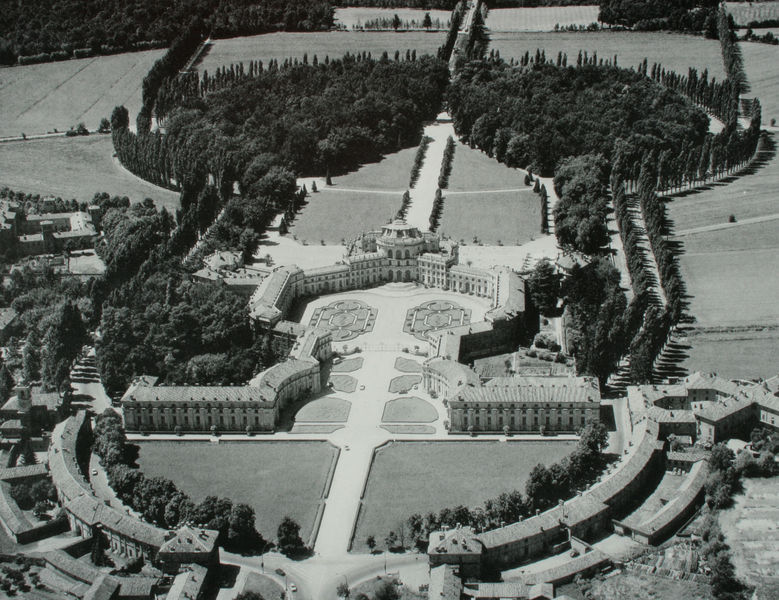
Titel: Gesamtansicht
Künstler: Filippo Juvarra
Standort: Stupinigi
Institution: Palazzina di Caccia
Schlagwörter: dunkel, flügel, weiß, bäume, grün, stadt, fenster, frankreich, grau, hell, licht, schwarz, strasse, tür, anlage, dach, gebäude, gras, haus, park, parkanlage, rasen, schloss, weg, wiese, muster, architektur, barock, feld, felder, häuser, natur, gewässer, kanal, sonne, wege, wald, brunnen, kreis, rund, turm, garten, deutschland, bogen, fassaden, parkett, dächer, allee, luftperspektive, hof, vogelperspektive, französisch, luft, treppe, symmetrie, ring, flucht, aufsicht, foto, fotografie, luftaufnahme, oben, photographie, innenhof, kreuz, palast, schwarzweiss, photo, halbkreis, halbrund, alleen, residenz, strassen, beete, boskett, parterre, achse, muser, bau, bewaldung, rondell, barockgarten, schlossanlage, seitenflügel, stallungen, gartenanlage, flügelbauten, anbauten, rasenfläche, schlosspark, hecken, luftbild, schlossflügel, landschaftsgarten, schlossgarten, sichtachse, ehrenhof, tangente, hauptstrasse, flugzeug, luf, schlossbau, corp de logis, bousquet, eherenhof, parquet, point de vue, beee, prk, schlosd